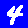
Digit: 4